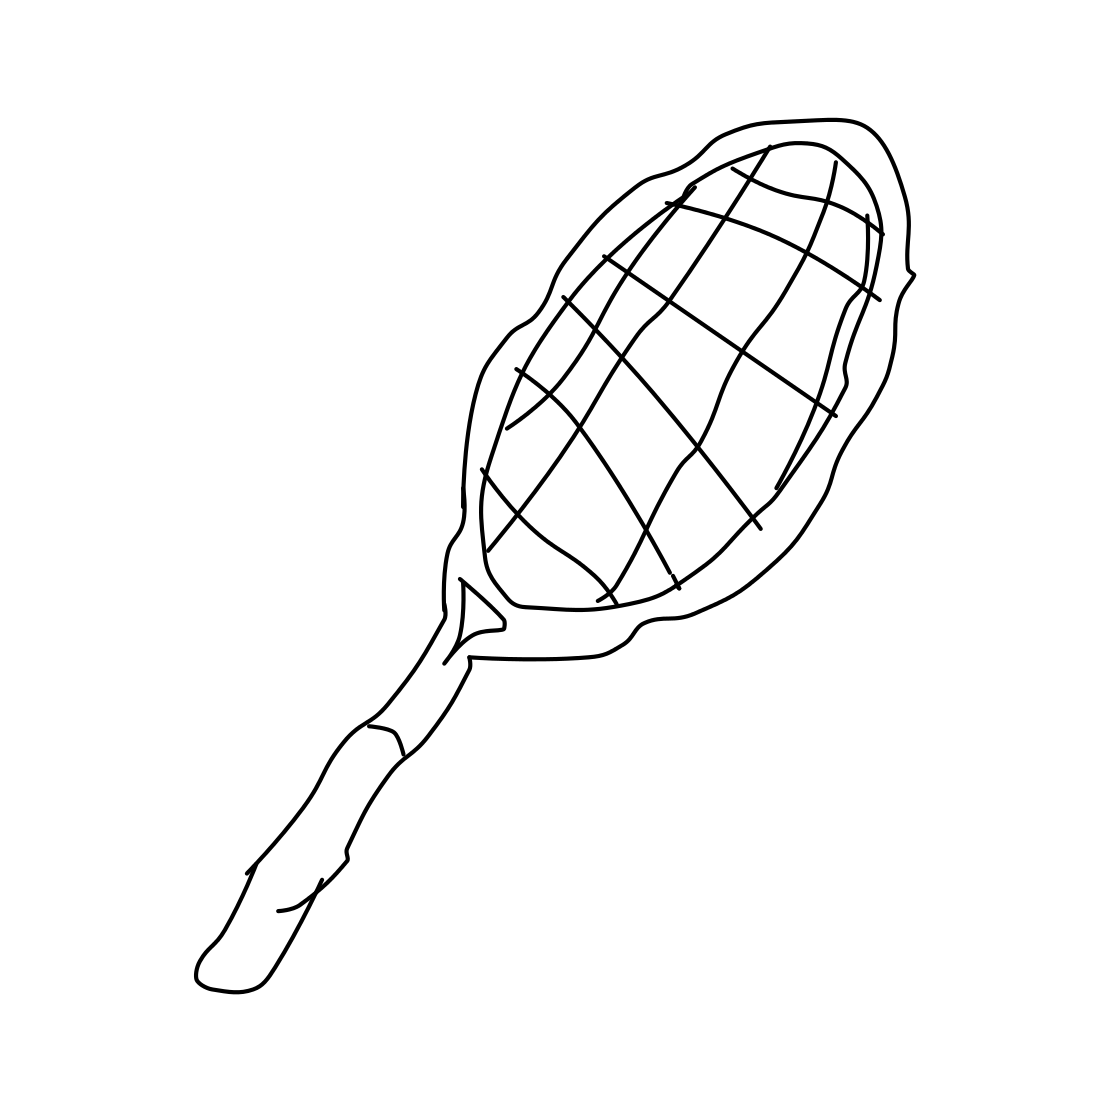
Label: tennis-racket